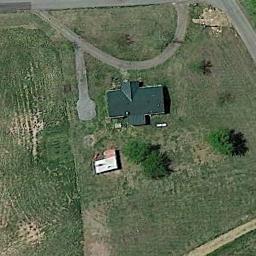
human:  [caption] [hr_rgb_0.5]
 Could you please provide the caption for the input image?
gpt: There are several houses of different sizes in a sparse residential area surrounded by grass .

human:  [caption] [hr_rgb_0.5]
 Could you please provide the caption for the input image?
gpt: There are two buildings of different shapes in the sparse residential .

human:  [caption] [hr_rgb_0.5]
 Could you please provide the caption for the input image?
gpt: The sparse residential is on the grass next to some trees and a road .

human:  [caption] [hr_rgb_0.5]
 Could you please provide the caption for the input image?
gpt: There is a house by the road, With a few trees behind it .

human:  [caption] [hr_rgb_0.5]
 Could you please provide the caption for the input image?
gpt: A sparse residential area with a green building on the green meadow .